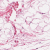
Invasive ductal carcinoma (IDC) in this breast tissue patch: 0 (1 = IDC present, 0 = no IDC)